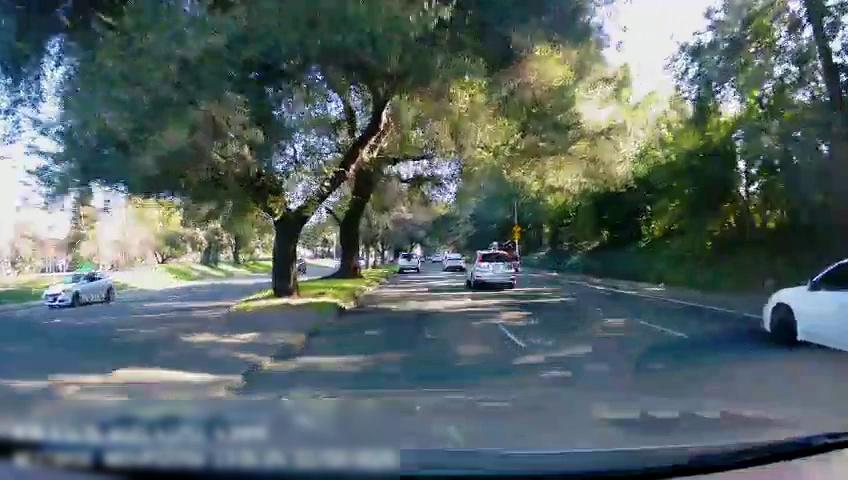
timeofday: Day
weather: Sunny
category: Drivable Space
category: Drivable Space
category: Vehicles | Car
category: Vehicles | Car
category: Vehicles | Truck
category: Vehicles | Truck
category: Vehicles | Car
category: Vehicles | SUV
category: Vehicles | Car
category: Vehicles | Car
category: Lanes | Current Lane
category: Lanes | Current Lane
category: Lanes | Alternate Lane